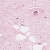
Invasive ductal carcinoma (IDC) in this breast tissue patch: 0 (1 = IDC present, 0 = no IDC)